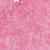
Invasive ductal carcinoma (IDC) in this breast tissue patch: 0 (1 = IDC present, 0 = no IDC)